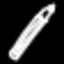
Label: pencil